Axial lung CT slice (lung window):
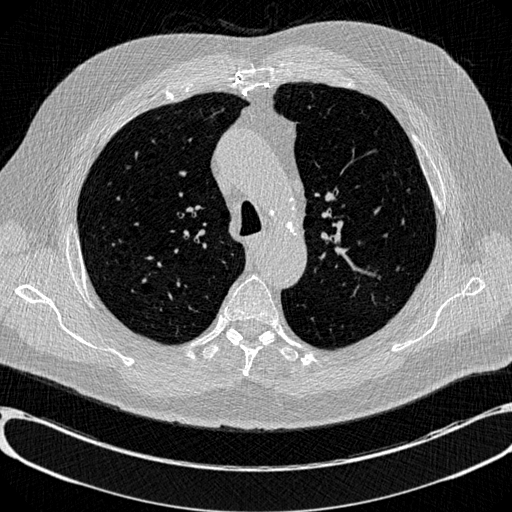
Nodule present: no